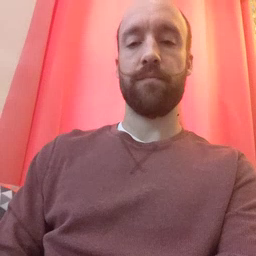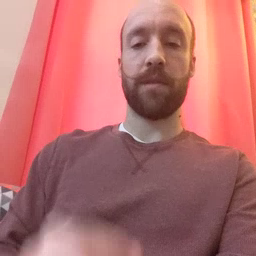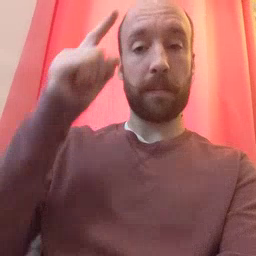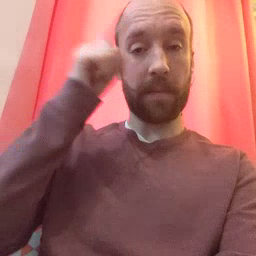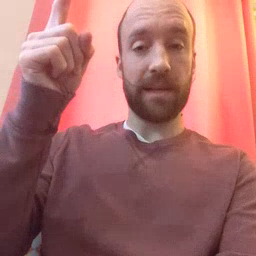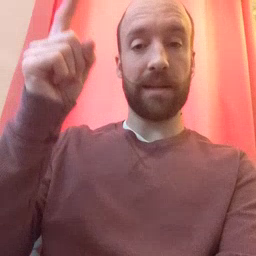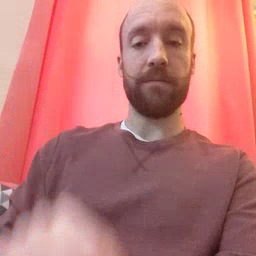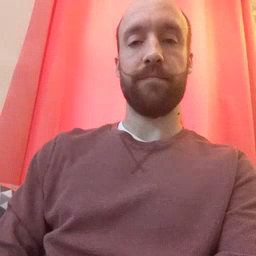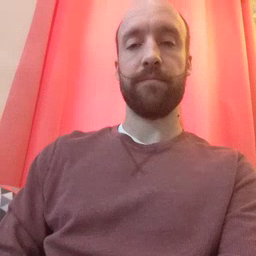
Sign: penny